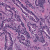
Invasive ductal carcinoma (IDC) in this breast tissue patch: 1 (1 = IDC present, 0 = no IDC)